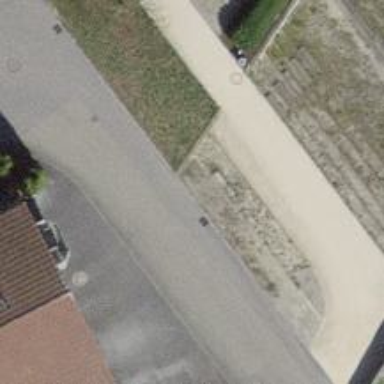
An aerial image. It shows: Set of steps on the road.